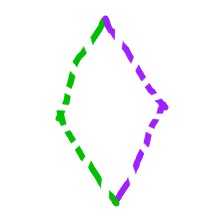
Shape: rhombus